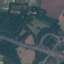
Land use / land cover: Highway